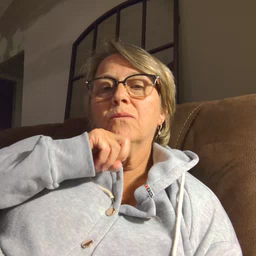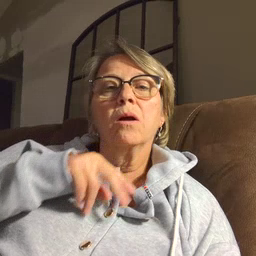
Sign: frog